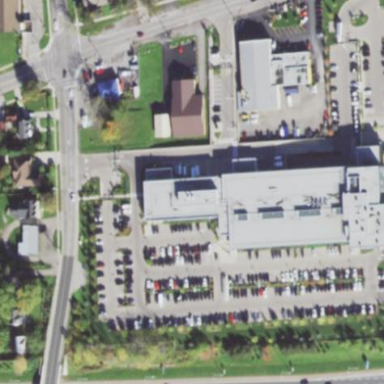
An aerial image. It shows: Police building.